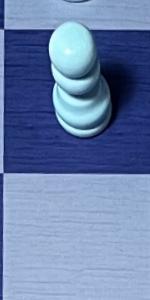
Label: Empty